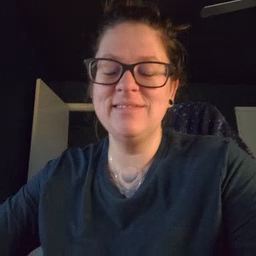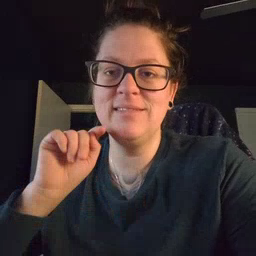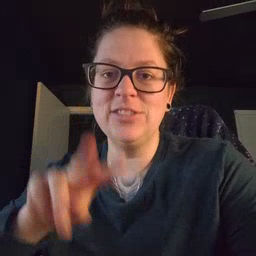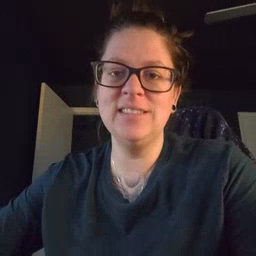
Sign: TV